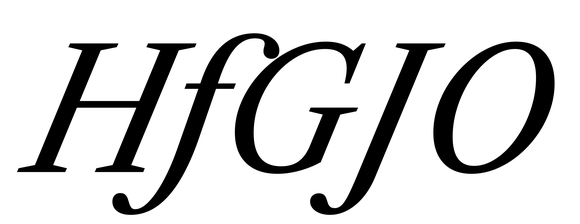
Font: LibreCaslonText-Italic_Italic